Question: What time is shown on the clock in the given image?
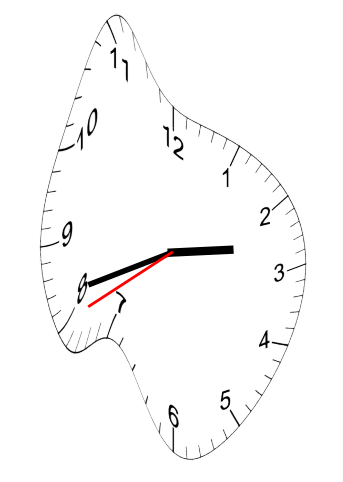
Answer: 02:41:40